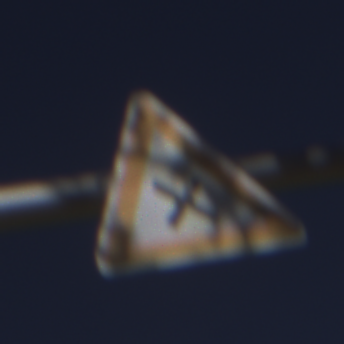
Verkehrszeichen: KreuzungOderEinmuendung
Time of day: Midday
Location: Outdoor (Nature)
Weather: Clear
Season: NotSpecified
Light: Natural